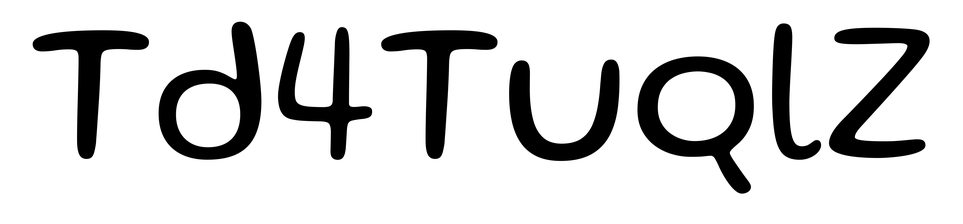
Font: Gluten_Light